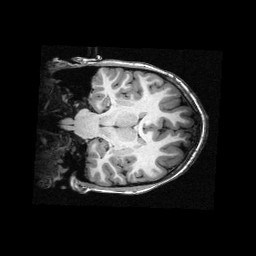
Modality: T1w
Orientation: coronal
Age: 10
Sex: female
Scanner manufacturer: siemens
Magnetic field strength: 3 T
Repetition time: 2.3 s
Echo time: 0.00336 s